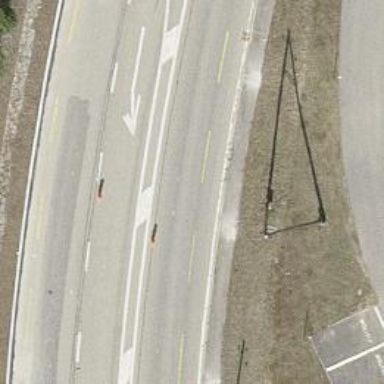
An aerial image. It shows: Primary highway with dedicated lane for cyclists.